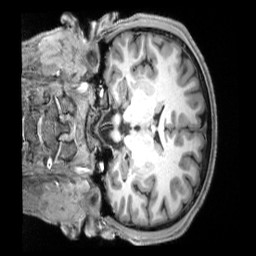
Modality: T1w
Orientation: coronal
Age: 22
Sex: male
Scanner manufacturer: siemens
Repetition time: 2.3 s
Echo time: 0.00229 s